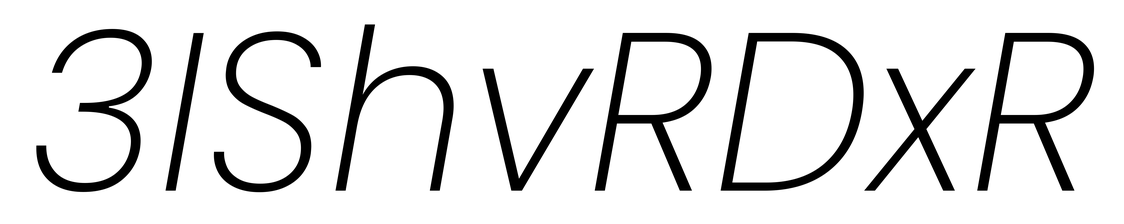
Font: Poppins-ExtraLightItalic